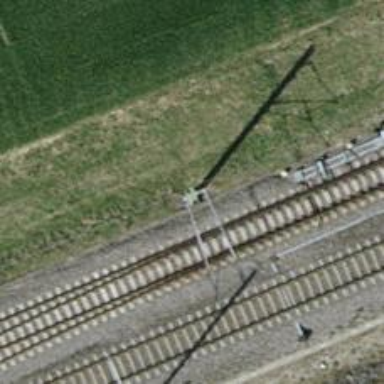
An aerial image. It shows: Catenary mast for power lines.